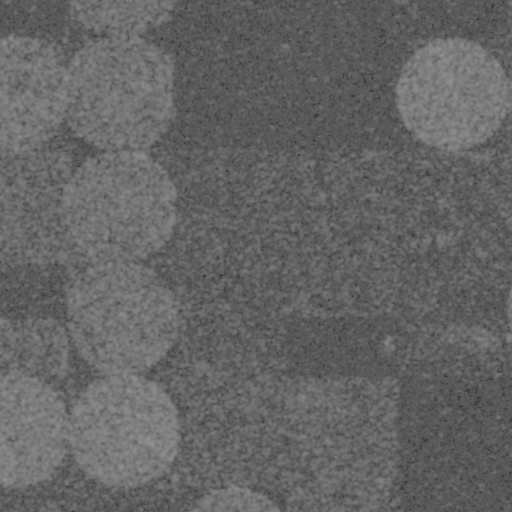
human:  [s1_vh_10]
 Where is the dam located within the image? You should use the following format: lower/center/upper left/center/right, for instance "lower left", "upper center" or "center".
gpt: The dam is located in the upper center of the image.
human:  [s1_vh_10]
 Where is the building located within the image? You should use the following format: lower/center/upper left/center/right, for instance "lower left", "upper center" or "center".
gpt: The building is located in the lower right of the image.
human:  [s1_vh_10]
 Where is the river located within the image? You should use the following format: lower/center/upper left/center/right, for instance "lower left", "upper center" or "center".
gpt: The river is located in the upper of the image.
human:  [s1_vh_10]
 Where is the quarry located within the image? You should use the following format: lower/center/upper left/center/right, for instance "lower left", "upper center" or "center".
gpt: There is no quarry in the image.

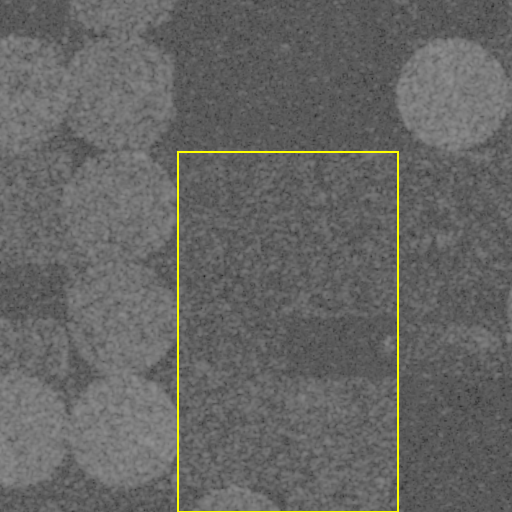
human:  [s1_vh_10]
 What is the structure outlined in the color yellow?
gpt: The structure outlined in yellow is a crop field.
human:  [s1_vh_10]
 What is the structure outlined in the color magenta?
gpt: There is no magenta outline.